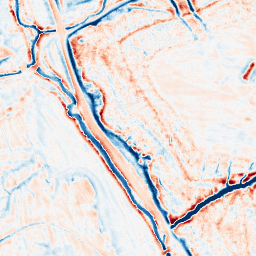
Category: edge_preserving
Decomposition family: bilateral
Decomposition parameters: d: 15
sigma_color: 100
sigma_space: 25
Upsampling method: lanczos
Upsampling parameters: scale: 4
Upsampling scale: 4